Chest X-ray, AP view. Patient: 71 years old, sex F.
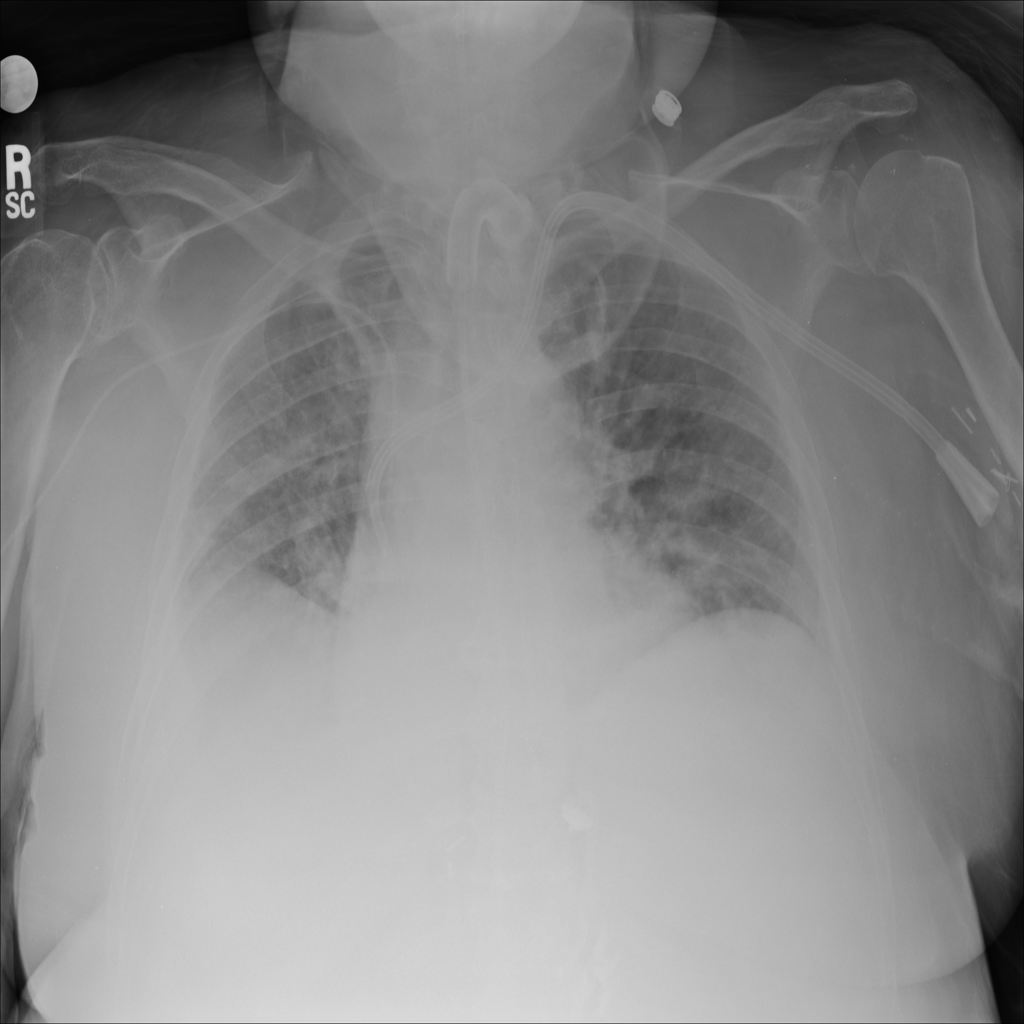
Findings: No Finding